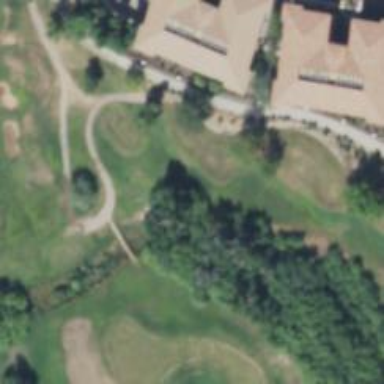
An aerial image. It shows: Golf tee.